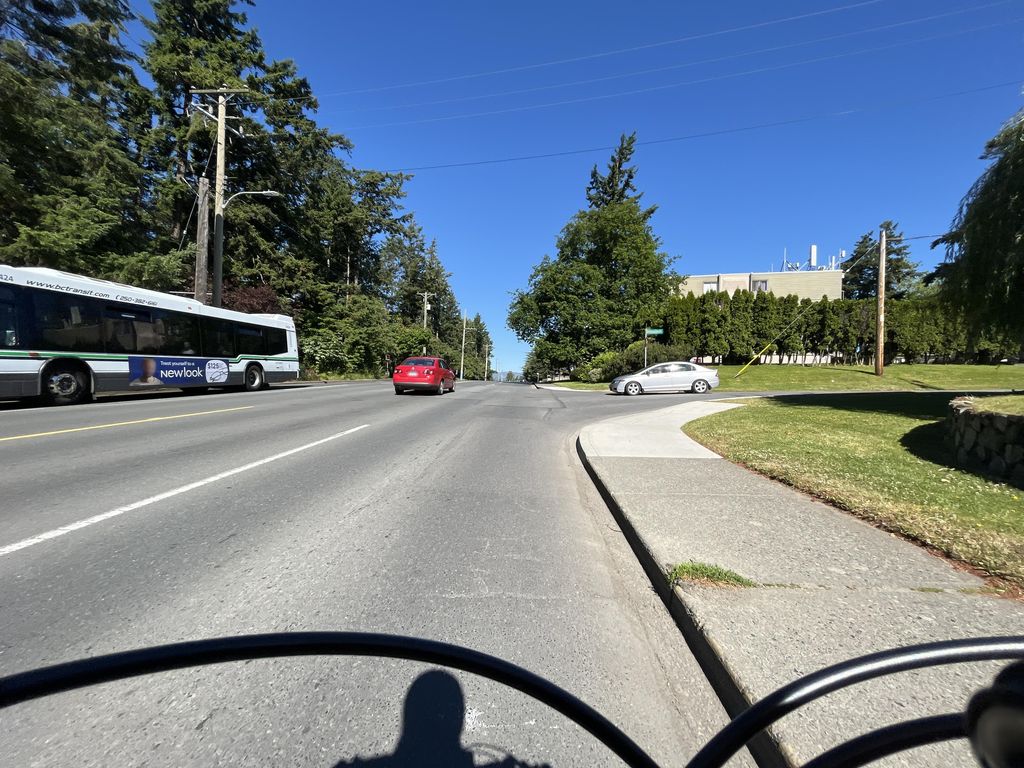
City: victoria